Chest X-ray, PA view. Patient: 49 years old, sex M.
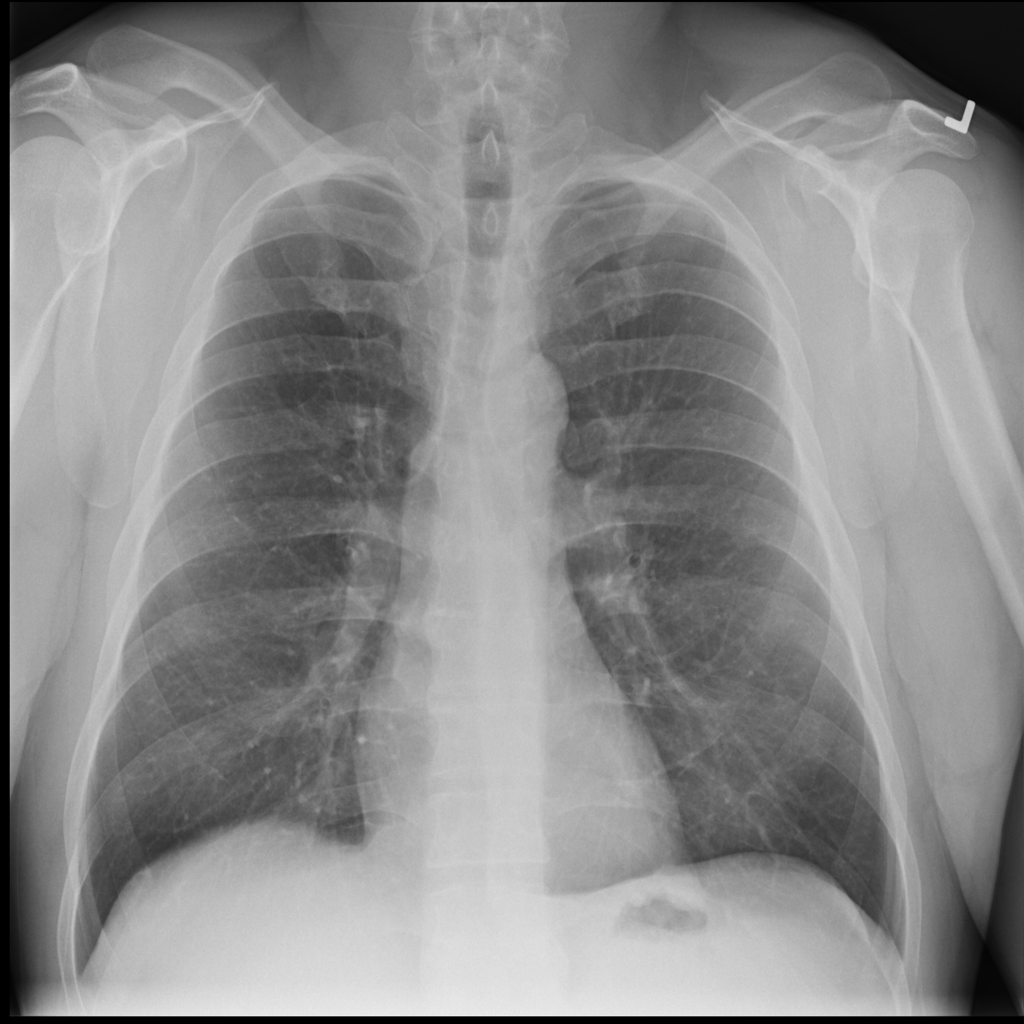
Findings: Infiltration